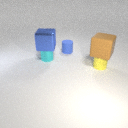
large blue metal cube above small cyan metal cylinder